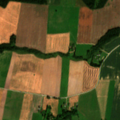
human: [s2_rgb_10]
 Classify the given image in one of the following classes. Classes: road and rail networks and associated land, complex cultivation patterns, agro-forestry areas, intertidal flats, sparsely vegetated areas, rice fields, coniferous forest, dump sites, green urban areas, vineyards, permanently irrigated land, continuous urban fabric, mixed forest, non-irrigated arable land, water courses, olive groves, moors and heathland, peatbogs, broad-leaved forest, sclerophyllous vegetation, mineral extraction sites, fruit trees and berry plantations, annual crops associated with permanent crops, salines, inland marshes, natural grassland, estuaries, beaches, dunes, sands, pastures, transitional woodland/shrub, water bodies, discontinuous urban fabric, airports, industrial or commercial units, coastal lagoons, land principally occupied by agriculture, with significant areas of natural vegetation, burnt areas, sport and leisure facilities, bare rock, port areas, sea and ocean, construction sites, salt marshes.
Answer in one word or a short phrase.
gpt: non-irrigated arable land, land principally occupied by agriculture, with significant areas of natural vegetation, coniferous forest, mixed forest